Aerial crown-view tile of a tropical tree (Barro Colorado Island, Panama), acquired 20240813:
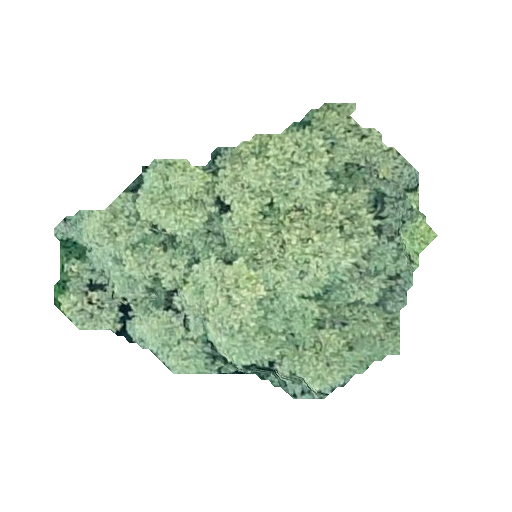
Species: Luehea seemannii
GBIF accepted scientific name: Luehea seemannii
Crown area: 111.91 m²